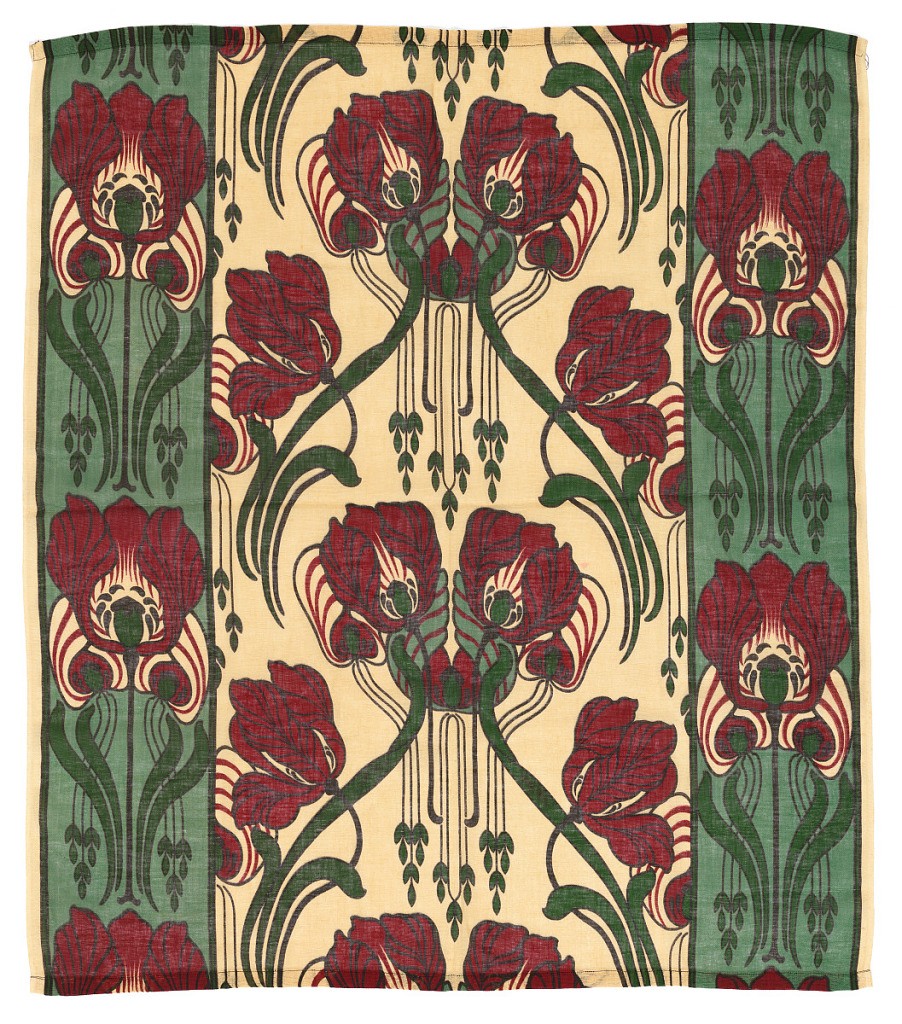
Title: Textile
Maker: Unknown
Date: ca. 1900
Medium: cotton Technique: printed on plain weave
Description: Lightweight scrim-style curtain fabric printed with a dark red and light and dark green iris pattern,